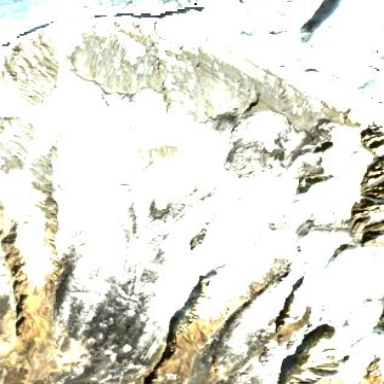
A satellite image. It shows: Stunning view of glacier.